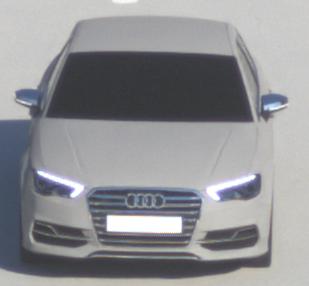
Make: Audi
Model: S3
Detailed model: 8V
Model produced from: 2013
Model produced until: 2020
Doors: 4
Color: gray
Road condition: dry road
Daytime: morning or afternoon
Contrast: high contrast